Question: I have the object with this context:

How can I access to ? This is not working:
'''
$.localize.data.locales/messages.Navigation
'''
Note: I can't remove the slash.
Thanks a lot!
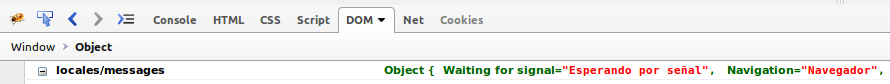
Answer: Use bracket notation:
'''
$.localize.data["locales/messages"].Navigation
'''